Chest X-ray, PA view. Patient: 54 years old, sex M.
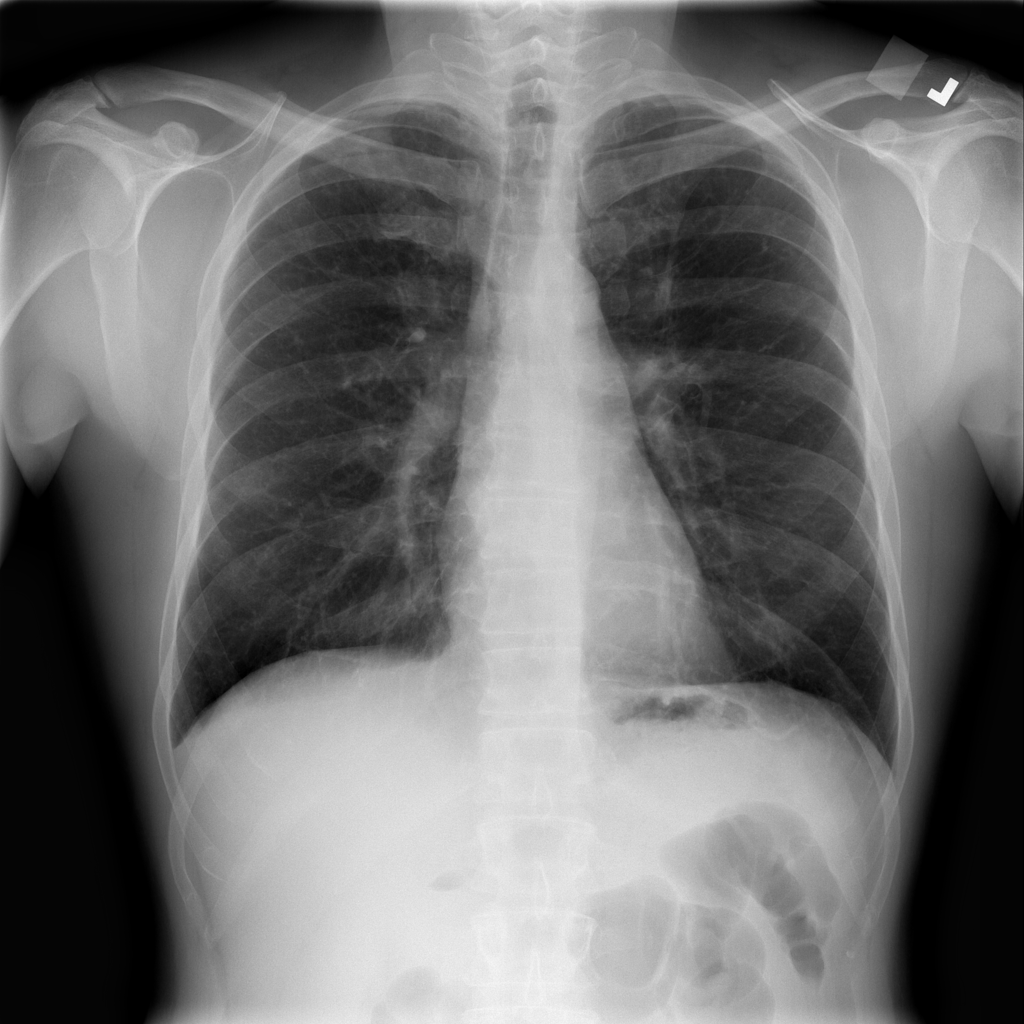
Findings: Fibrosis